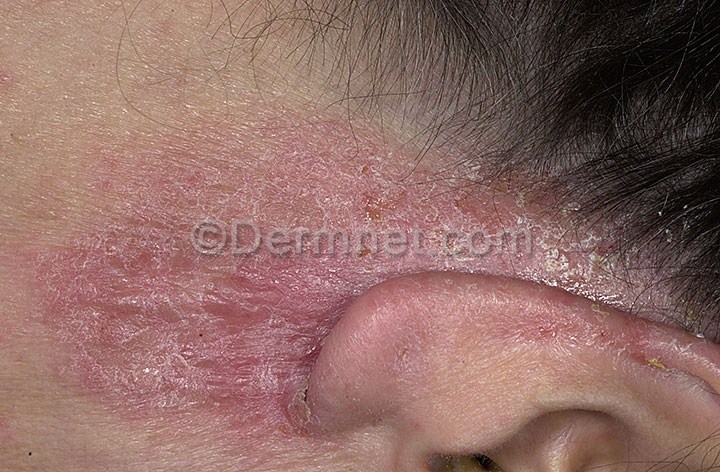
Disease: Poison Ivy Photos and other Contact Dermatitis